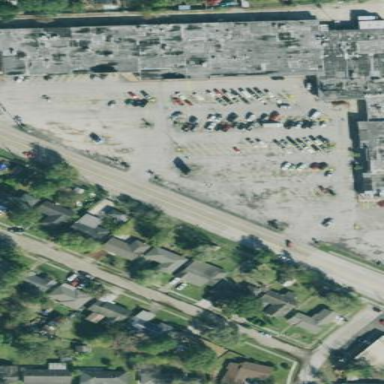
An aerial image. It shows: Retail building.